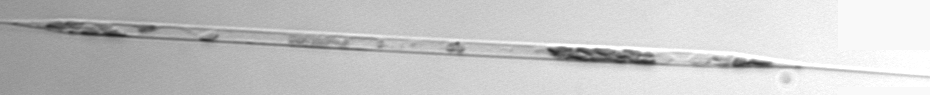
Label: Rhizosolenia